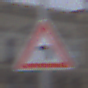
Verkehrszeichen: KurveLinks
Umgebung: Outdoor, Urban
Tageszeit: MorningAfternoon
Wetter: PartlyCloudy
Licht: Natural
Jahreszeit: NotSpecified
Kontrast: LowContrast